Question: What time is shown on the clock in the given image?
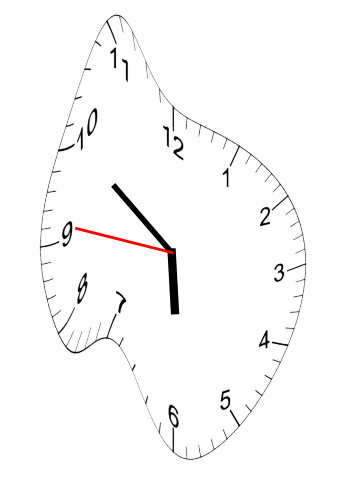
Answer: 05:50:46